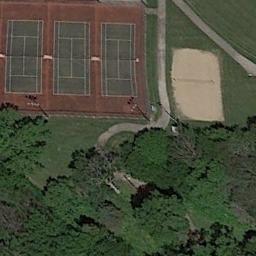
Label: tennis_court